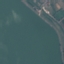
Land use / land cover: SeaLake